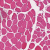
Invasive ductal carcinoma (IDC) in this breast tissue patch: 0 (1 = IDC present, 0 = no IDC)